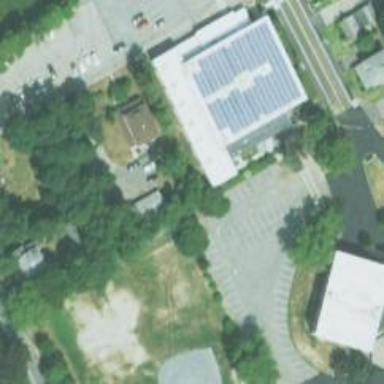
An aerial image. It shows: Parking space.